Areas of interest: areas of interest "Logistics and Express Delivery"
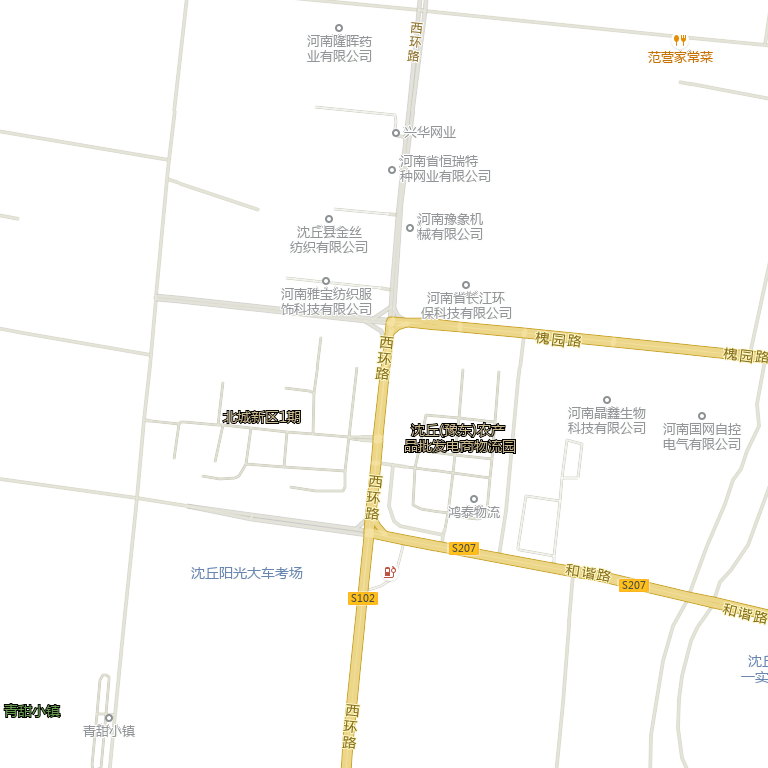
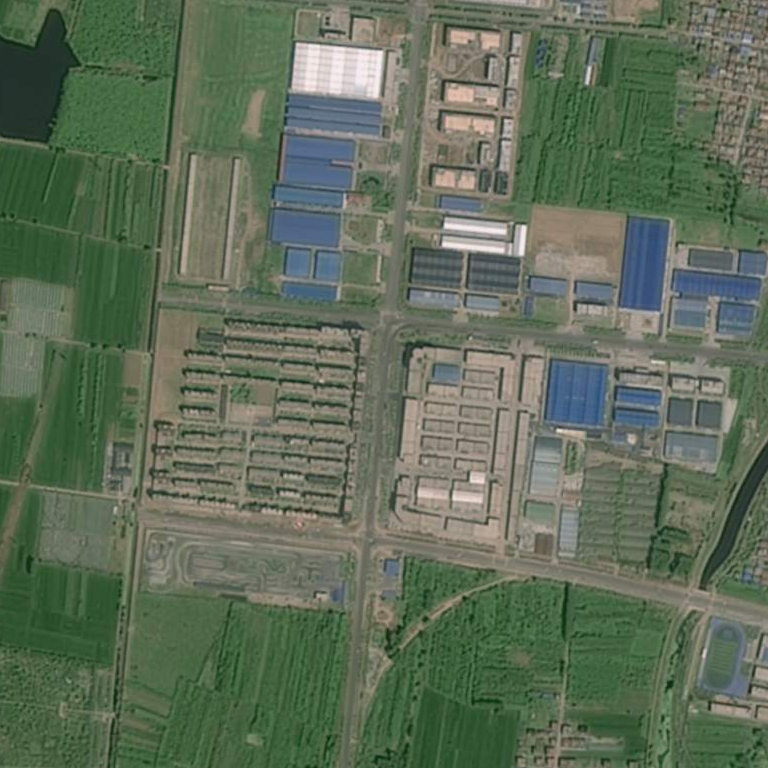